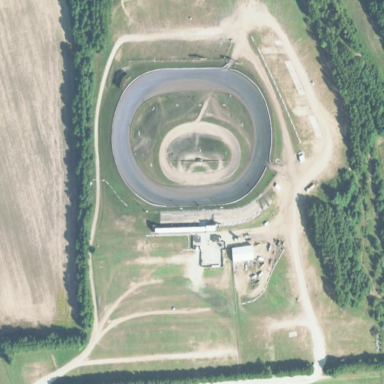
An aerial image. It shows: Sports center tailored for motor sports enthusiasts.